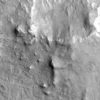
Label: not_dusty